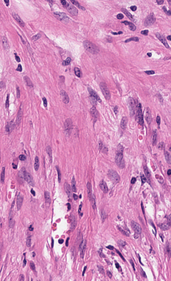
Tumor epithelial tissue: no
Tumor-associated stroma tissue: yes
Normal tissue: no